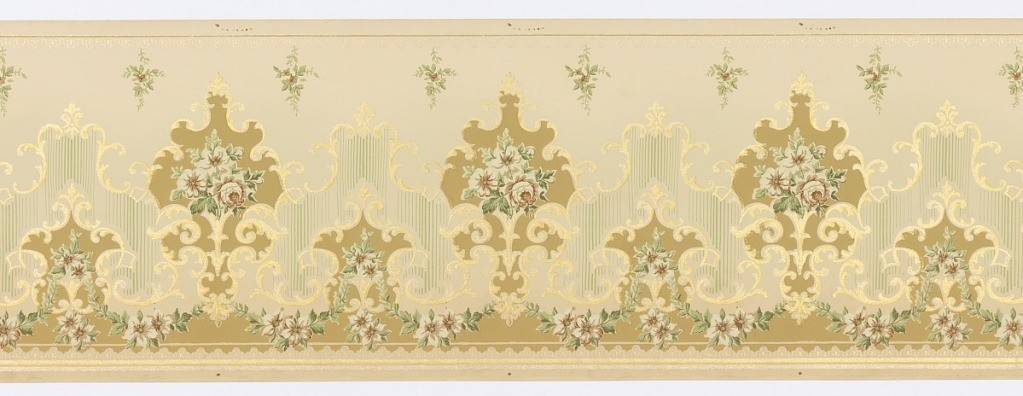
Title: Frieze
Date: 1905–1915
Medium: Machine-printed paper
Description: Series of medallions, alternating between large and small, framed by "C" scrolls, and filled with bouquets of flowers. A floral swag runs across the bottom. Small bouquets of flowers hang vertically from the top of the frieze. Printed in gold, white, and shades of pink and green.